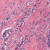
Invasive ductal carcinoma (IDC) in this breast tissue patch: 1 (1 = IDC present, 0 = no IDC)